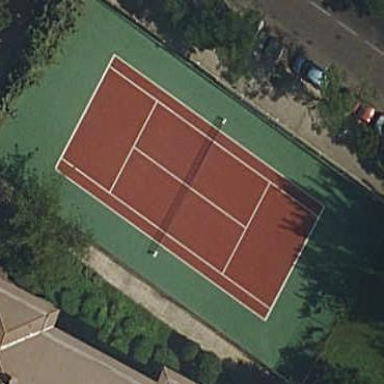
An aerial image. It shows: Concrete tennis court within leisure land pitch.